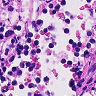
Metastatic tissue present: no